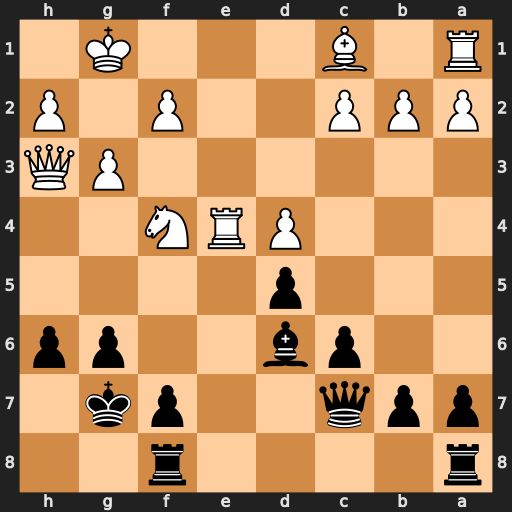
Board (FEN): r4r2/ppq2pk1/2pb2pp/3p4/3PRN2/6PQ/PPP2P1P/R1B3K1
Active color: b
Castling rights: -
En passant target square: -
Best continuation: dxe4 Nxg6 fxg6